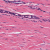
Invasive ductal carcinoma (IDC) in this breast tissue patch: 0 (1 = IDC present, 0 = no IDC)